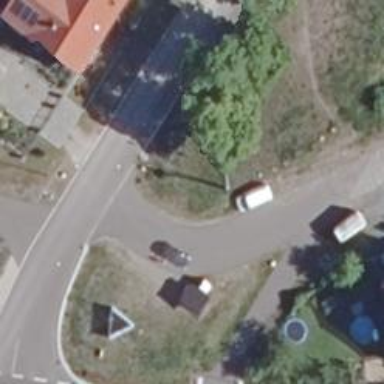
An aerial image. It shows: Residential road.